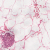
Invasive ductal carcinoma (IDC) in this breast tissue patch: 0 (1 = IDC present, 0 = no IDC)